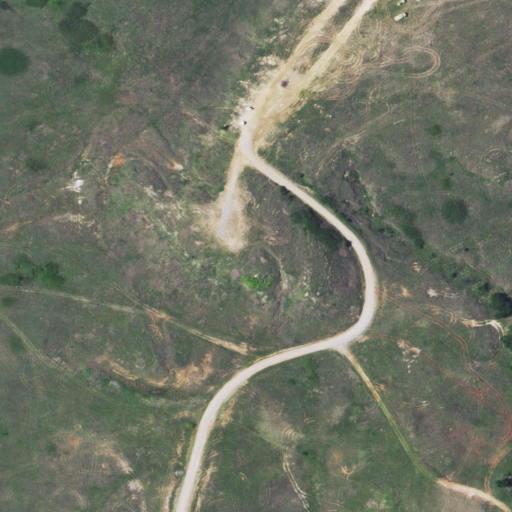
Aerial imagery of mountain in Oklahoma named Arbuckle Hill containing grassland and shrub